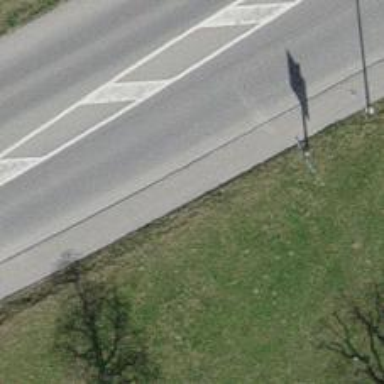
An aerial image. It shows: Sidewalk.